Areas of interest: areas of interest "Scenic Spot"
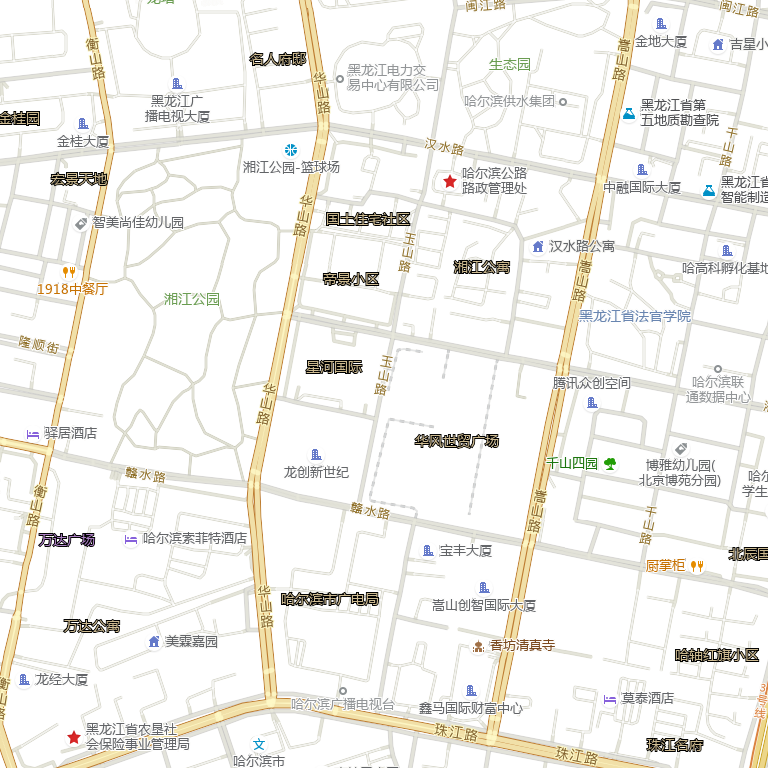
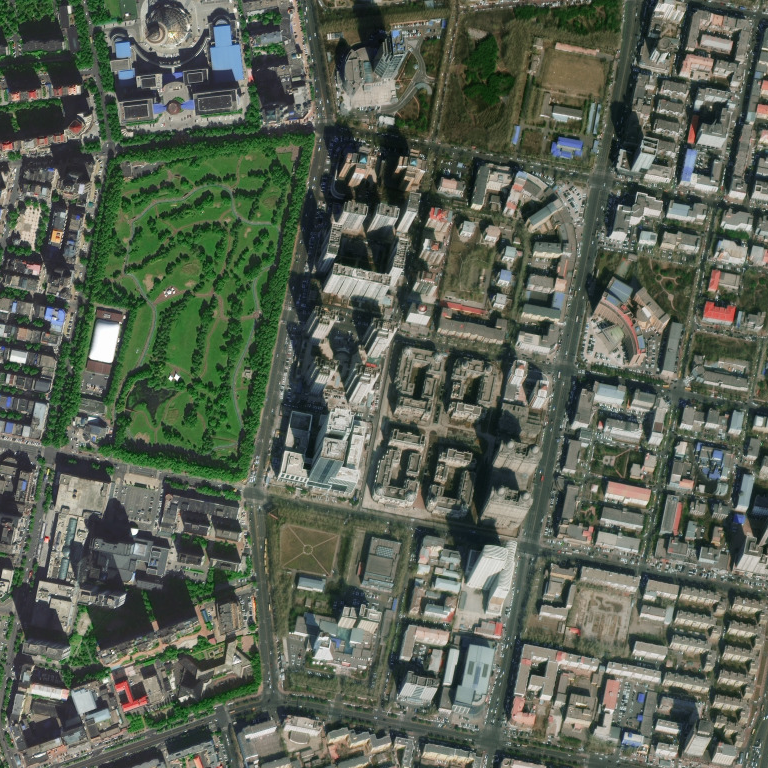